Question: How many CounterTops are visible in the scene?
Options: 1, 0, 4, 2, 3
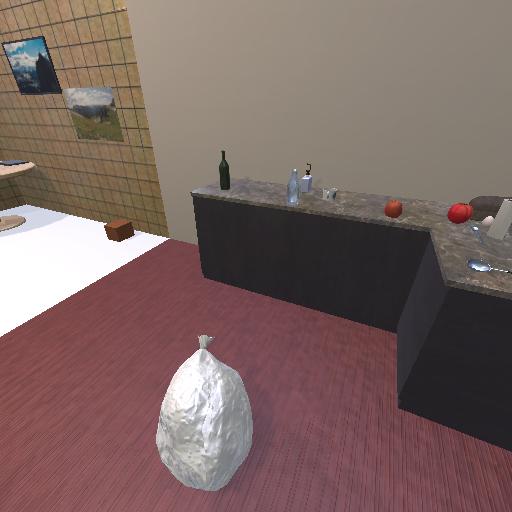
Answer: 1